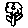
Label: flower